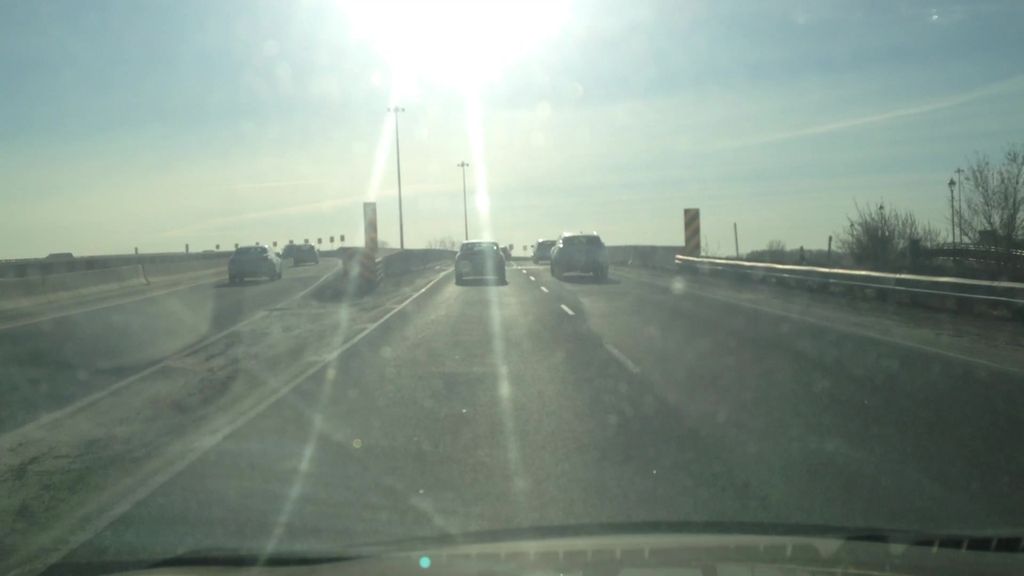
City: montreal